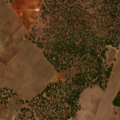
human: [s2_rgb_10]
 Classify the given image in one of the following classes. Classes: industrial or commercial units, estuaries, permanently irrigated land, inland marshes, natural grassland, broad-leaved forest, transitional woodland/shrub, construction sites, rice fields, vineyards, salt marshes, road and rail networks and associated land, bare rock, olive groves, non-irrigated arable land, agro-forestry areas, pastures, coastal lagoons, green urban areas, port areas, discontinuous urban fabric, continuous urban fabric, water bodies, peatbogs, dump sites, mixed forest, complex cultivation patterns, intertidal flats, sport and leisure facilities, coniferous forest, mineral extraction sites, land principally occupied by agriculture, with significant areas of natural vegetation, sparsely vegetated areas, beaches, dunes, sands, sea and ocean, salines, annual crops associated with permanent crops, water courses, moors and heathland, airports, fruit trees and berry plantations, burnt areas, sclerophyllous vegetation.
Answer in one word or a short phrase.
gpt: olive groves, agro-forestry areas